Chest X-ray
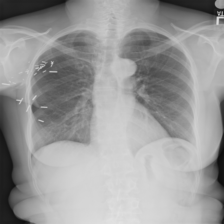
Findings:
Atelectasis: negative
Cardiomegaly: negative
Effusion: negative
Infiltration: negative
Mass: negative
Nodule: negative
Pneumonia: negative
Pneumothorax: negative
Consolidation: negative
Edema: negative
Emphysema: negative
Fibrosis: negative
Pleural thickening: negative
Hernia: negative